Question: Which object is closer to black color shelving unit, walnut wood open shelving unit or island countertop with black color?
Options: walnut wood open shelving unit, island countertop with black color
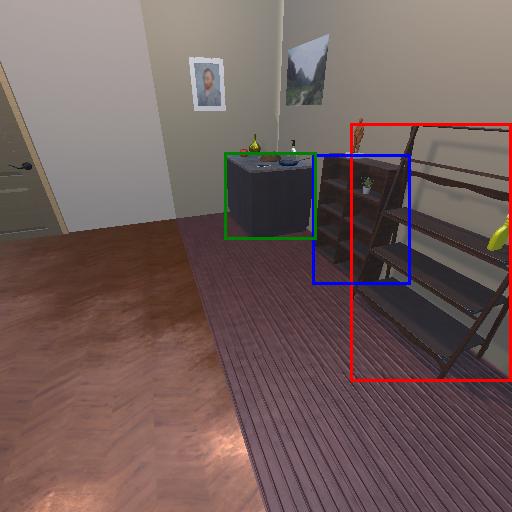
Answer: walnut wood open shelving unit